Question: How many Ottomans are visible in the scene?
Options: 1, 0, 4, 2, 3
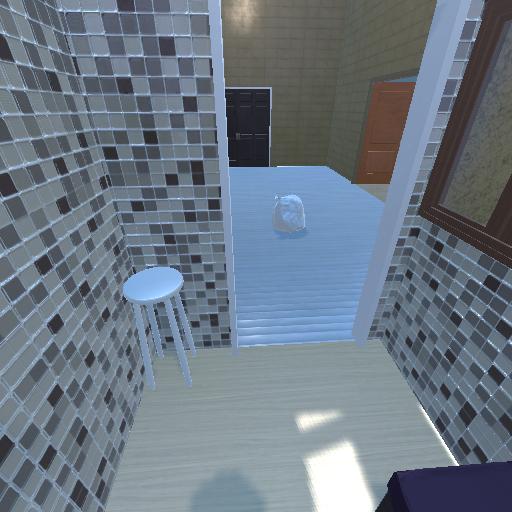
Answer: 1